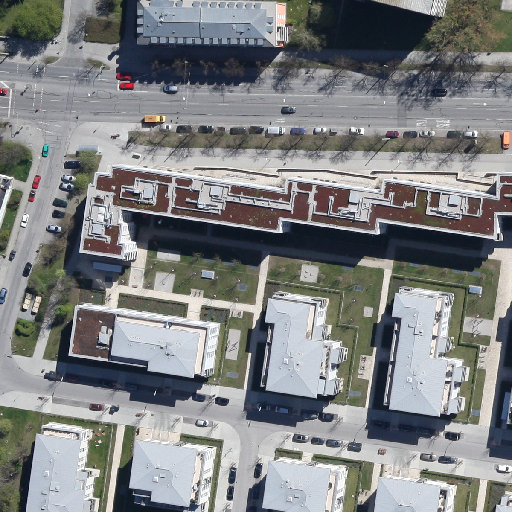
Referring expression: impervious surface